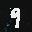
Label: 9